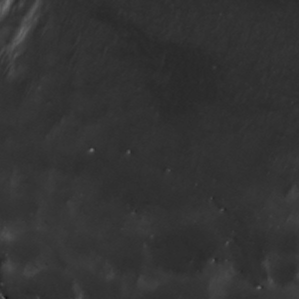
Label: non_frost